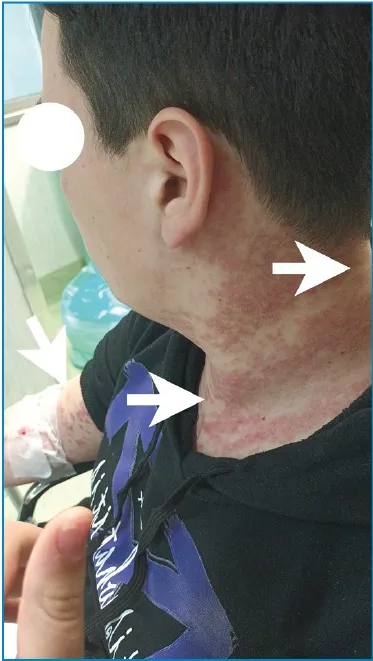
Urticarial rashes, showed by arrows.
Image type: medical_photograph (oral_photograph)